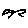
Label: bird